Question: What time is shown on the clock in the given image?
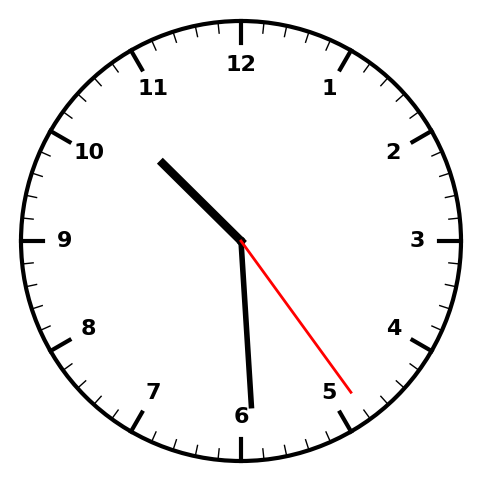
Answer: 10:29:24